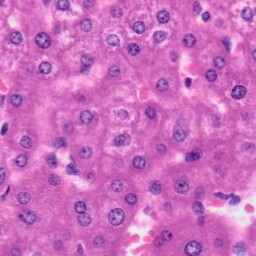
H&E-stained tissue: Liver